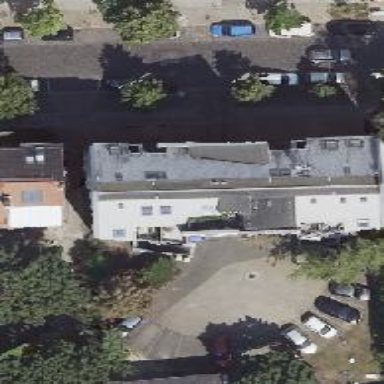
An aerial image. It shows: Driveway tunnel that serves as building passage.